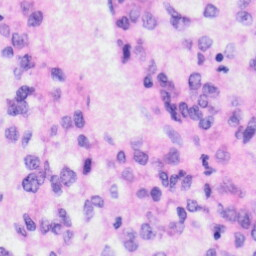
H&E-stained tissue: Liver